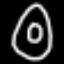
Label: donut